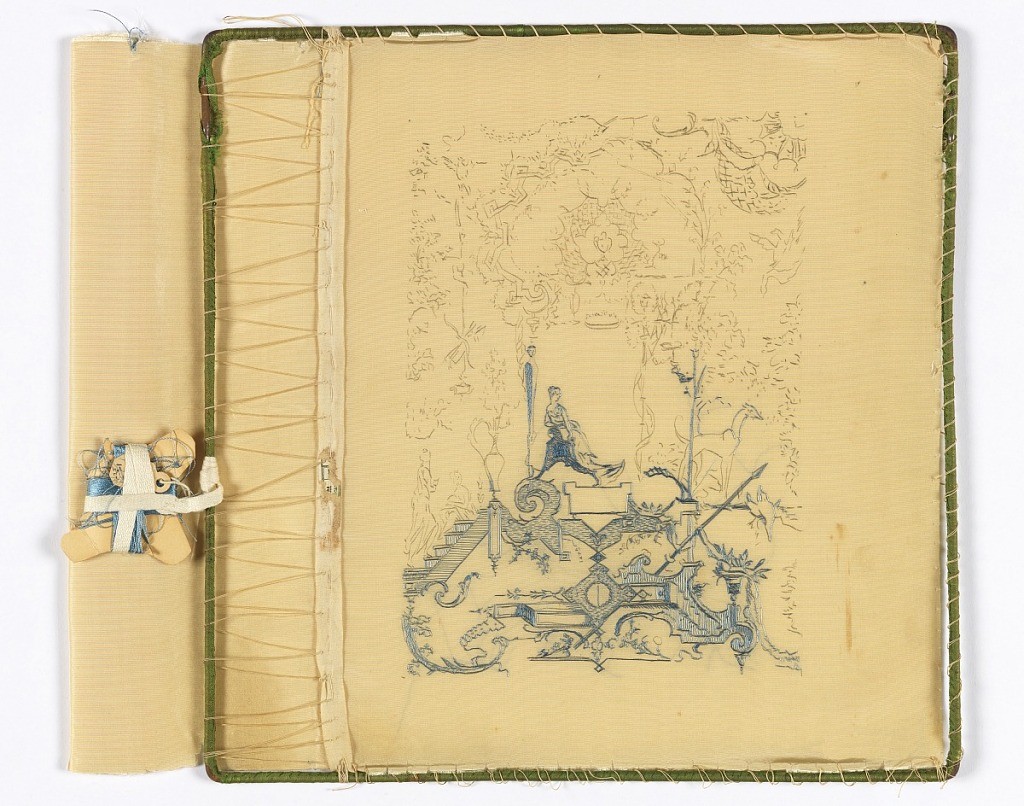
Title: Panel
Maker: Eleanor Garnier Hewitt, American, 1864–1924
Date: late 19th century
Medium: silk, metal frame Technique: embroidered on grosgrain
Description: Sqare panel of white grosgrain stitched onto an embroidery frame showing an unfinished embroidery design in an eighteenth-century style worked with light blue silk. Extra silk rolled up and attached to the frame.